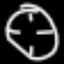
Label: clock